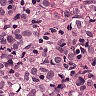
Metastatic tissue present: yes